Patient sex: M
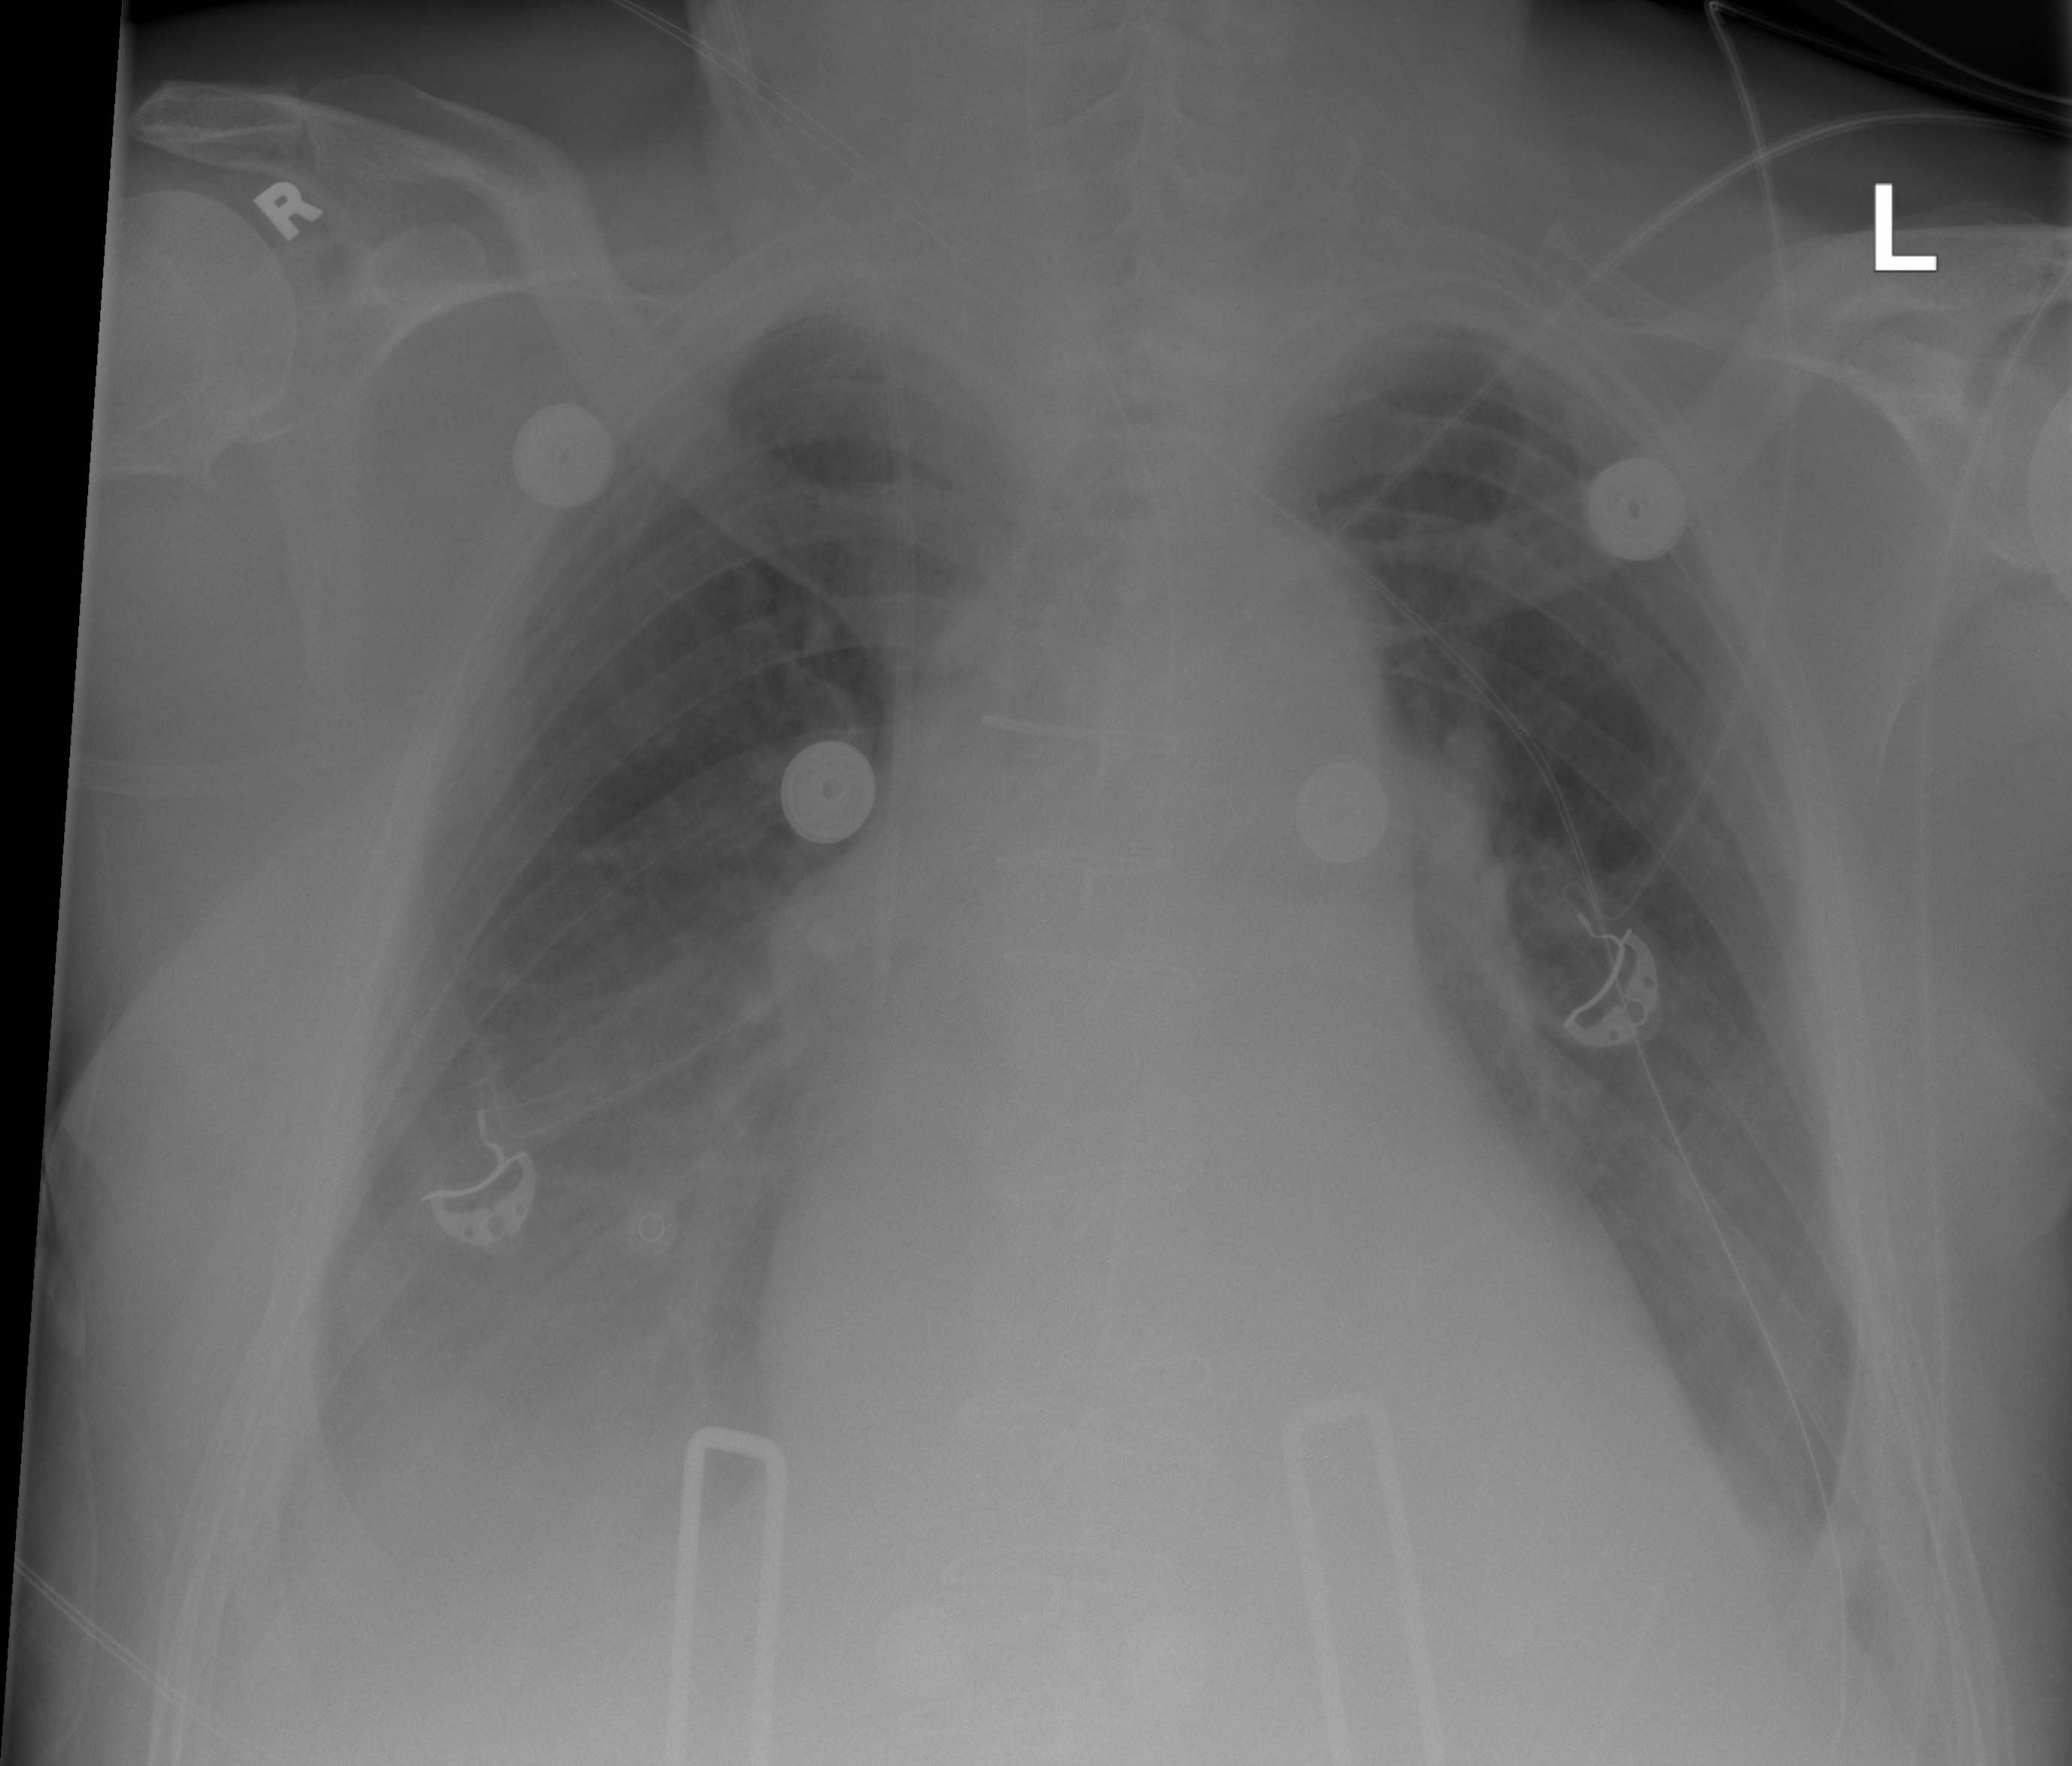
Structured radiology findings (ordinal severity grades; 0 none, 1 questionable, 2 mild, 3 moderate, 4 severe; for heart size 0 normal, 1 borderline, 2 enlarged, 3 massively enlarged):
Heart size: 1
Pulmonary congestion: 2
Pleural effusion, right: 2
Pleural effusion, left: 2
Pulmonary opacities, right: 1
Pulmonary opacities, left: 1
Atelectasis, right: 2
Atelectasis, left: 2